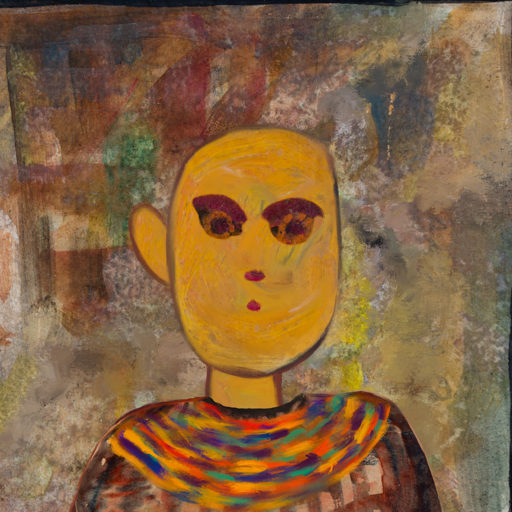
Background: Mosgoul, Head And Neck Front: After_Raid, Face Front: Doll, Bust: Orphan, Hair Front: Blank, Head Accessory: Blank, Second Necklace: An_Impression_2, Necklace: Blank, Baby: Blank